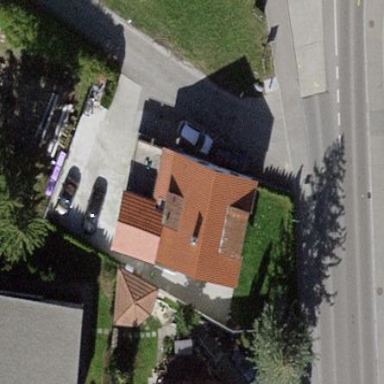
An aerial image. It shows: Building with pitched roof.